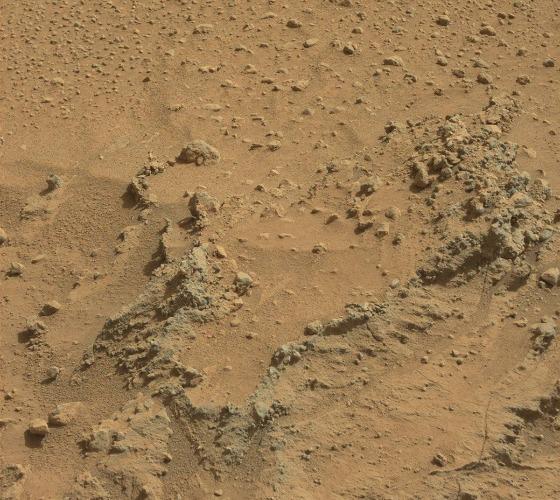
Terrain classes present: Bedrock, Gravel / Sand / Soil, Rock, Shadow